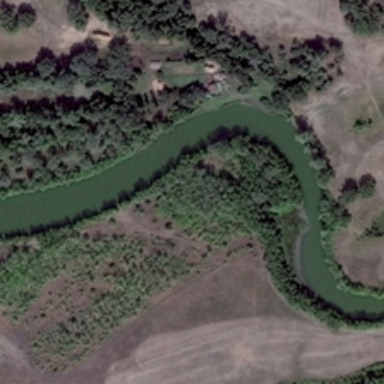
A river with light green water across a village .